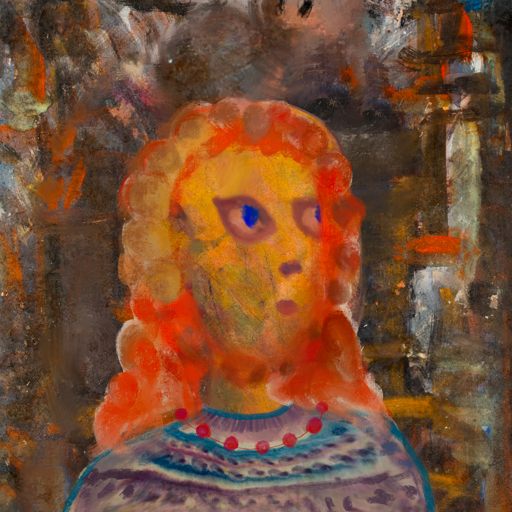
Background: GypsyQueen, Head And Neck Side: Gypsy_Mother, Face Side: Mother_And_Son_Mother, Bust: HillGirl, Hair Side: Rupkatha, Head Accessory: Blank, Second Necklace: Blank, Necklace: Irani_3, Baby: Blank